Question: I have a simple project that is using Django 1.11 and Javascript that is not working. When I run the js within the HTML, the json loads and javascripts works, but when I put all of this into the static folder, the javascript loads but nothing is executed. I have configured the static folder and it loads CSS configurations but is not working for javascript. I also run the collectstatics without success. Could you pls help?
js:
'''
(function(){
'use strict';
window.onload = function(){ alert("Hi there"));}
var SentimientosApp = angular.module('SentimientosApp', []);
SentimientosApp.controller('SentimientosCtrl', function ($scope, $http){
$http.get("../externalfiles/countries.json").success(function(data) {
$scope.datos = data;
});
});
}());
'''
web/sentimientos/index.html:
'''
{% load static %}
<html ng-app="SentimientosApp">
<head>
<meta charset="utf-8">
<title>Angular.js JSON Fetching Example</title>
<link rel="stylesheet" href="https://maxcdn.bootstrapcdn.com/bootstrap/3.3.2/css/bootstrap.min.css">
<link rel="stylesheet" href="{% static 'css/css.css' %}">
<script type="text/javascript" src="https://ajax.googleapis.com/ajax/libs/angularjs/1.5.0/angular.min.js"></script>
<script type="text/javascript" src="{% static 'js/sentimientos.js' %}"></script>
</head>
{% block content %}
<body ng-controller="SentimientosCtrl">
{% block title %}Articles for {{ year }}{% endblock %}
<h2>Angular.js JSON Fetching Example</h2>
<table>
<tr>
<th>Code</th>
<th>Country</th>
<th>Population</th>
</tr>
<tr ng-repeat="d in datos">
{% verbatim %}
<td>{{d.code}}</td>
<td>{{d.name}}</td>
<td>{{d.population}}</td>
<td><input type="text" ng-model="new_title"/>{{ new_title }}</td>
{% endverbatim %}
</tr>
</table>
</body>
{% endblock %}
</html>
'''
JSON is located in a folder in statics with this same structure:
<URL>
The folder structure looks like this:
'''
\---web
+---crawler
| +---crawluniandes
| | +---.settings
| | +---crawluniandes
| | | +---spiders
| | | | \---__pycache__
| | | \---__pycache__
| | +---xmlnotepadsetup
| | +---XSL
| | \---__pycache__
| +---migrations
| | \---__pycache__
| +---static
| | +---css
| | | \---AMLG_CSS
| | +---doc
| | +---img
| | | \---buttons
| | \---js
| | \---vendor
| +---Templates
| +---XMLs
| \---__pycache__
+---rss
| +---migrations
| | \---__pycache__
| +---static
| | \---css
| | \---images
| +---Templates
| \---__pycache__
+---sentimientos
| +---media
| +---migrations
| | \---__pycache__
| +---static
| | +---css
| | +---externalfiles
| | \---js
| +---templates
| | \---sentimientos
| \---__pycache__
+---static
| +---admin
| | +---css
| | +---fonts
| | +---img
| | | \---gis
| | \---js
| | +---admin
| | \---vendor
| | +---jquery
| | \---xregexp
| +---css
| | \---AMLG_CSS
| +---doc
| +---externalfiles
| \---js
| \---vendor
\---web
\---__pycache__
'''
When I check the firefox network monitor, the json does not appears, as if the js never calles it:

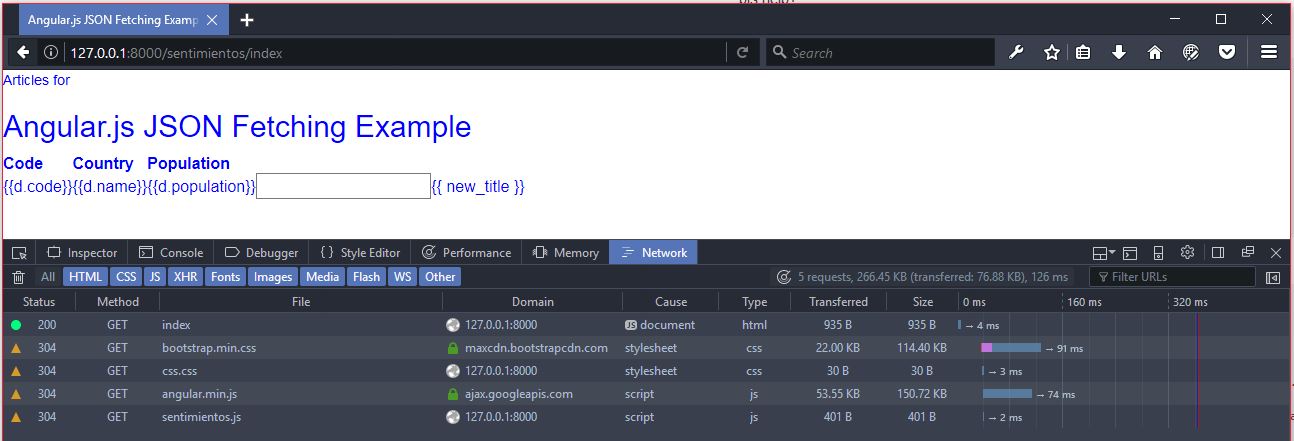
Answer: ok, I found the issue is that the static is not served properly from .js
as it was adding %7B%%20static%20'externalfiles/countries.json'%20%%7D when static was called.
More details can be found here:
<URL>